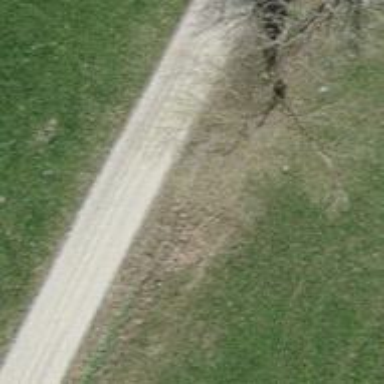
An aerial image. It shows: Gravel track with grade 2 quality.